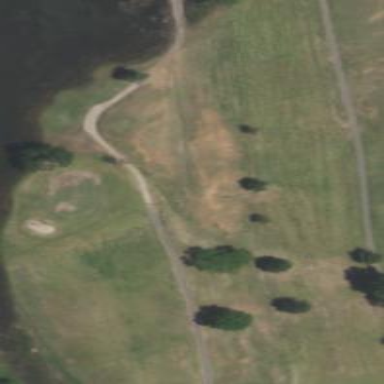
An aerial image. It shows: Golf fairway in the image.